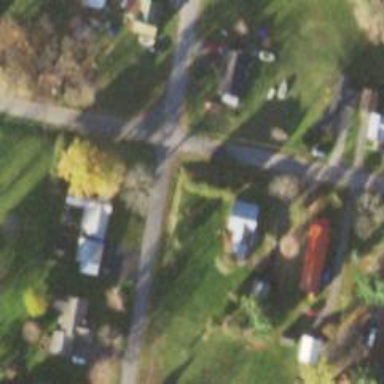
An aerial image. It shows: Road with stop sign.